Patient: sex M, age 17
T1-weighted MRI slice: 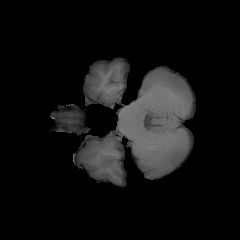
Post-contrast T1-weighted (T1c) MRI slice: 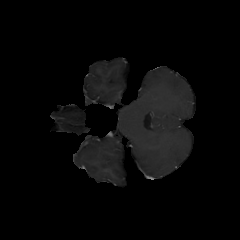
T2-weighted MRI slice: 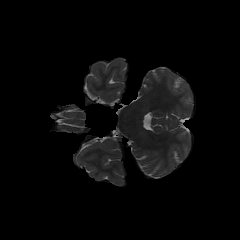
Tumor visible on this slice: no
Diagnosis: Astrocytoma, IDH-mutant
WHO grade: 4